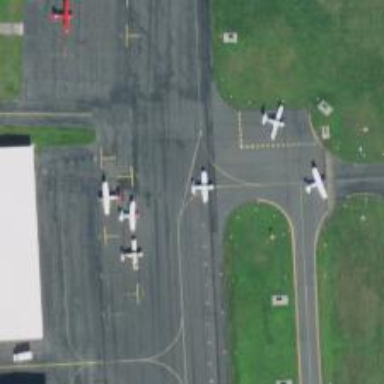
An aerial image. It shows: View of taxiway at the airport.